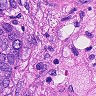
Metastatic tissue present: yes